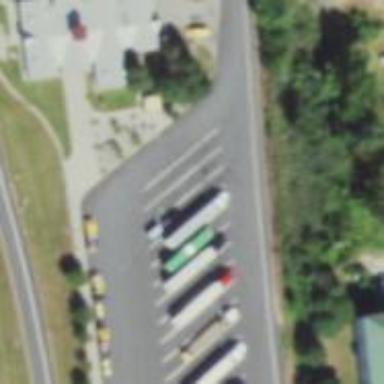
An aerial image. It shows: Asphalt road designated for service vehicles.